Field crop: maize
Growth stage: 1
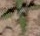
Species: atriplex